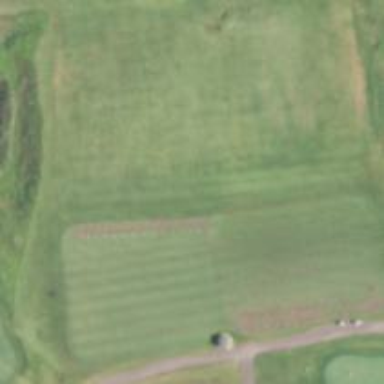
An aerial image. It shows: Grassy area designated as golf tee.